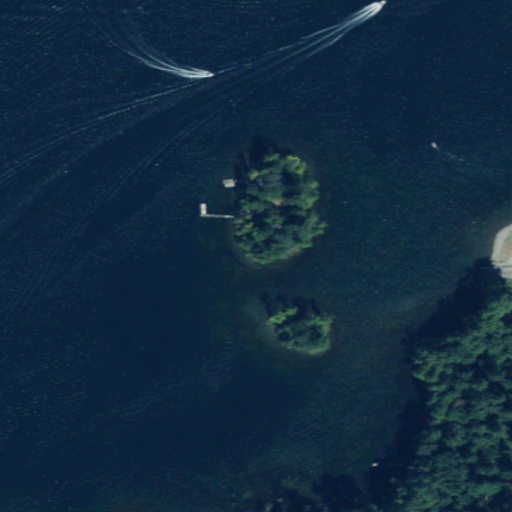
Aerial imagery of island in Washington named Beard Island containing open water, evergreen forest, deciduous forest, medium intensity development, open development, and low intensity development